Interaction volume radius: 5 \u00c5
Interaction volume height: 25 \u00c5
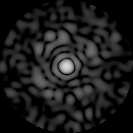
Disorder parameter: 0.8247